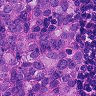
Metastatic tissue present: yes